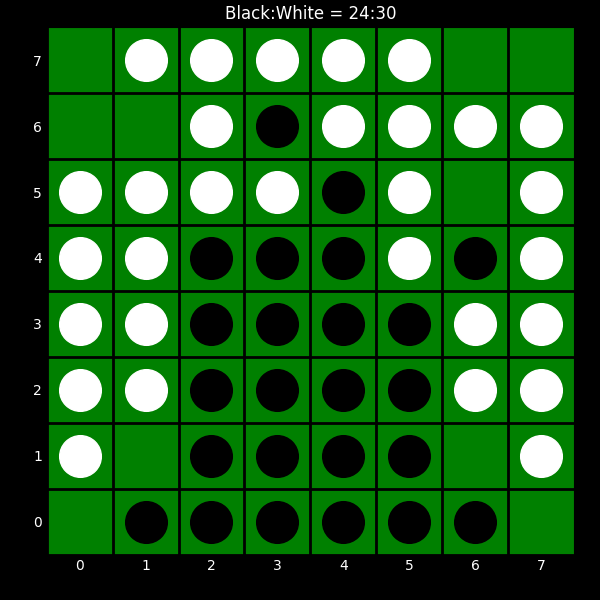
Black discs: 24
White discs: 30